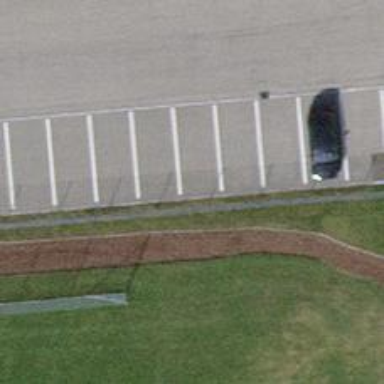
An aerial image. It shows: Woodchips path in leisure land track.